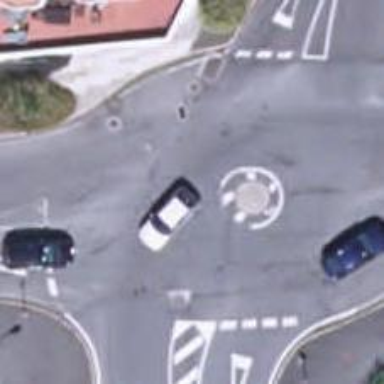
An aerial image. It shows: Tertiary road with asphalt surface leading to roundabout.